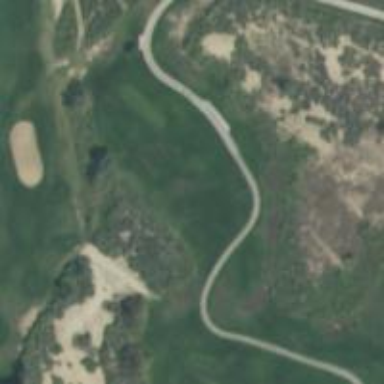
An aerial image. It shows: Golf cartpath that is also road path.